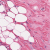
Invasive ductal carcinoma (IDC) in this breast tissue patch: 0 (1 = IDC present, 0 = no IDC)